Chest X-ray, AP view. Patient: 50 years old, sex M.
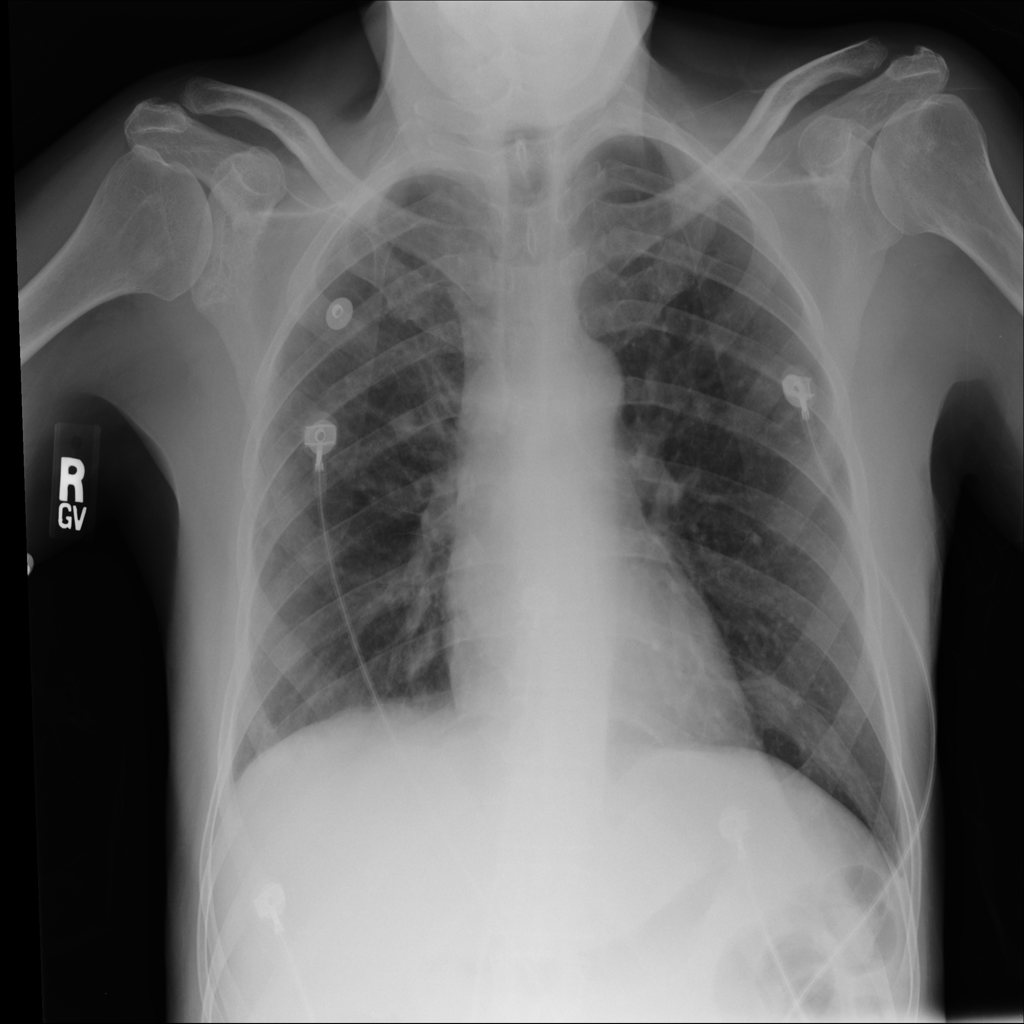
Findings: No Finding